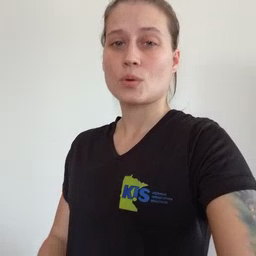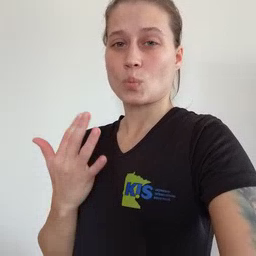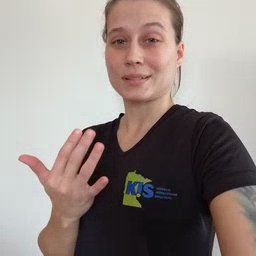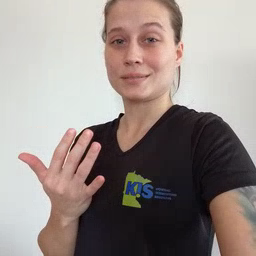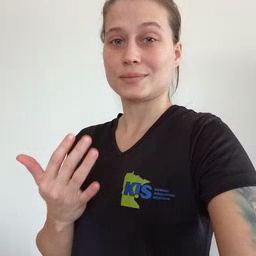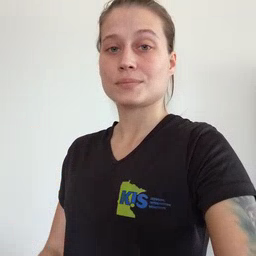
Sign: wait